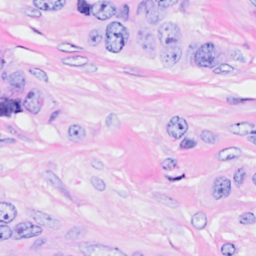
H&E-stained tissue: Breast